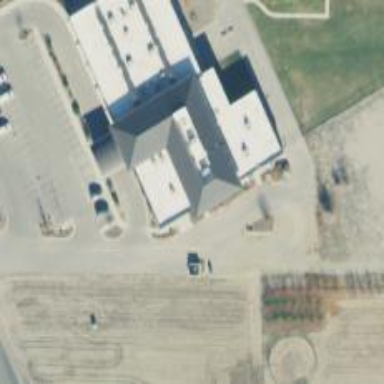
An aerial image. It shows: School building.